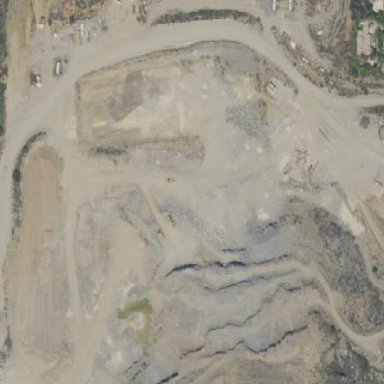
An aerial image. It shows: Quarry area.